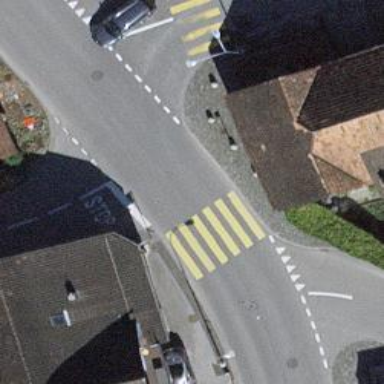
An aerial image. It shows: Crossing footway made of paving stones.